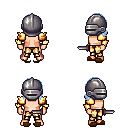
a pixel art fantasy rpg character, male body template, human, light skin, gold arm armor, gold greaves, white cyan long bangs hairstyle, metal helm, brown slippers, dagger, four views (front, back, left, right), 2x2 character sprite sheet, small pixel art, hard edges, no anti-aliasing